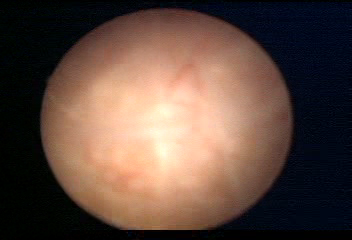
Modality: WLC
Class: Normal mucosa
Bladder cancer association: No